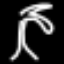
Label: palm tree